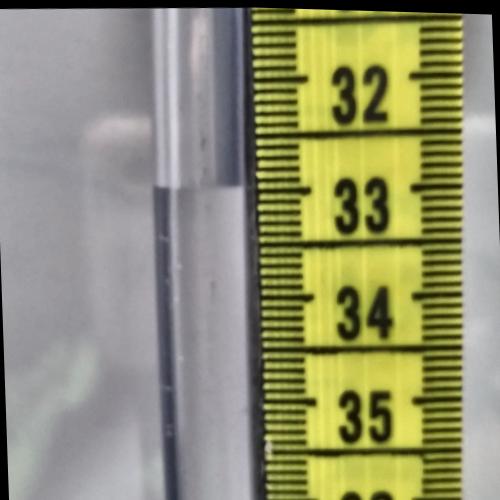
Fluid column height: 33.0 cm